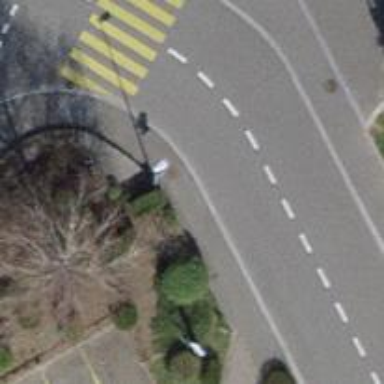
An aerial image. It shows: Asphalt sidewalk.